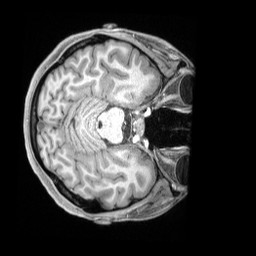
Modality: T1w
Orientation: axial
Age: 18
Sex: female
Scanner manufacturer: siemens
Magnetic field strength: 3 T
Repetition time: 2.4 s
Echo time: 0.00226 s